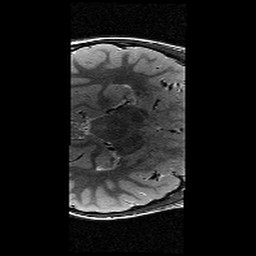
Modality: T2w
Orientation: axial
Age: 10
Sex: female
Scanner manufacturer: siemens
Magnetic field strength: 3 T
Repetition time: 9.23 s
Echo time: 0.067 s